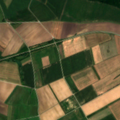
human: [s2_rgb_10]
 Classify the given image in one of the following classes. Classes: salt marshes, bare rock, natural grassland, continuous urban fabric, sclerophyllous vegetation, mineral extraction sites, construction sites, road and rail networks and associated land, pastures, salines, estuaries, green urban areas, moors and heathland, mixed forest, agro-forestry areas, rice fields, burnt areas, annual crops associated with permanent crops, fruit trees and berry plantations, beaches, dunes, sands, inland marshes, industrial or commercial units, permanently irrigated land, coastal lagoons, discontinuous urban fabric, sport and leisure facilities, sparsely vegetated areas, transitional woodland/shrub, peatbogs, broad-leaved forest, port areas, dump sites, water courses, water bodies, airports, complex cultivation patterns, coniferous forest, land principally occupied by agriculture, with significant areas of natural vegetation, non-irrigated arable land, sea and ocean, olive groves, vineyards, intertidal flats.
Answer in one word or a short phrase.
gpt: non-irrigated arable land, pastures, broad-leaved forest